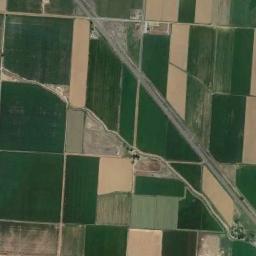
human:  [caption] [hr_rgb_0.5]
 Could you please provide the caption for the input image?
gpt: Many neatly arranged dark green, light green, Khaki mixed rectangular farmlands of different sizes .

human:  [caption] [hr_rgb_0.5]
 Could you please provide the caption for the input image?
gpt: There are many roads of different lengths in rectangular farmlands .

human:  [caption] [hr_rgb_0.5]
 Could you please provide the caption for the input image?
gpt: Some rectangular farmlands of different colors and other shapes of farmlands are arranged in neat rows and a freeway goes through the farmlands .

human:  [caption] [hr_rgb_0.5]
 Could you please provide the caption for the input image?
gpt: There are some green and bare rectangular farmland .

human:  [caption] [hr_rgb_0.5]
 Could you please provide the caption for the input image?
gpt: There are many green rectangular farmlands and some yellow ones .